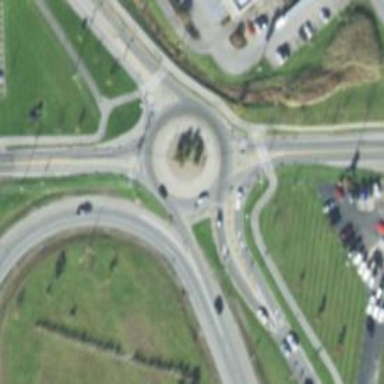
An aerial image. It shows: Asphalt road that is secondary route leading to roundabout.